Question: I have the following table:

Can Matlab extract rsquare values (Column 15) that are less than 0.95 and export the whole rows to a new table?
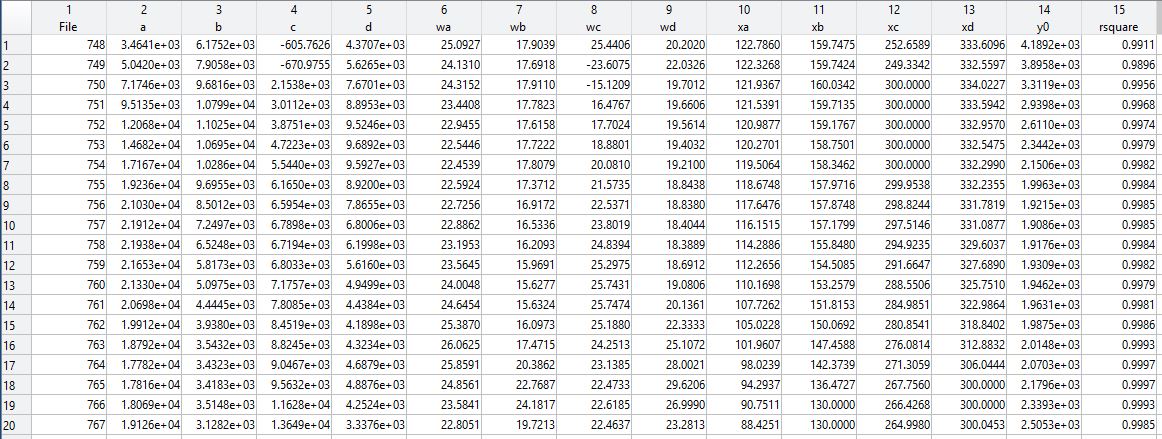
Answer: Use this
'''
rows = Table_old.rsquare<0.95; %//rows is a logical col vector containing 0 for values of rsquare > 0.95 and vice versa
Table_new = Table_old(rows,:); % // using a logical vector means that only those rows will be selected whose values in the logical vector are 1
'''